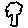
Label: tree